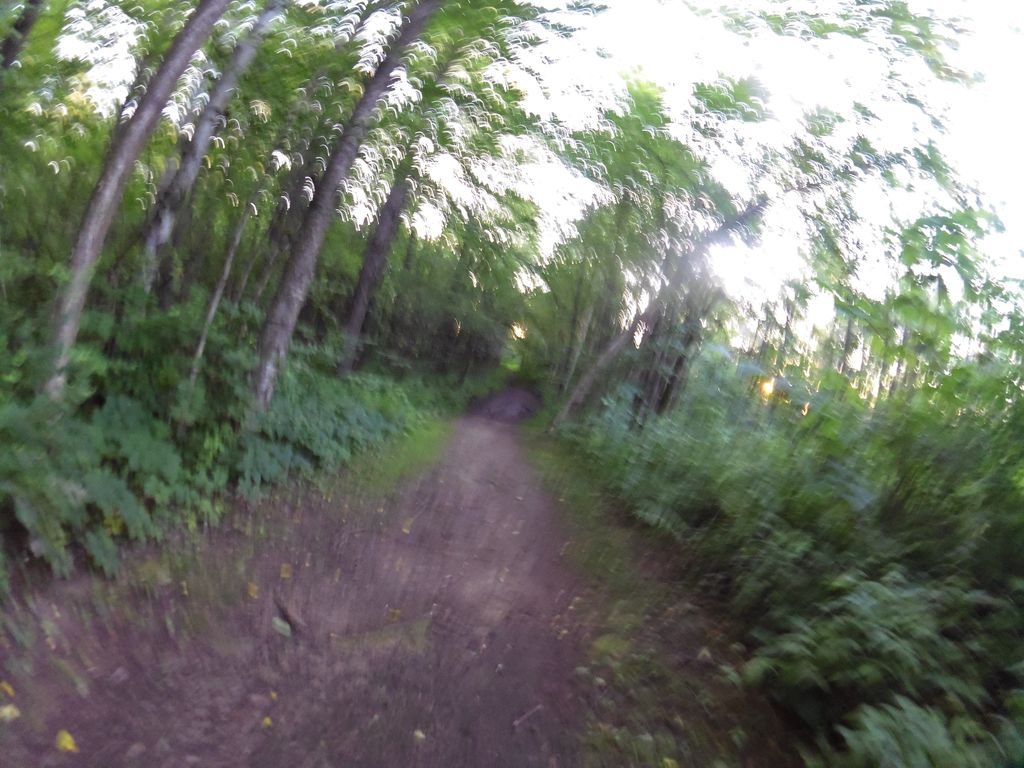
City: ottawa-gatineau